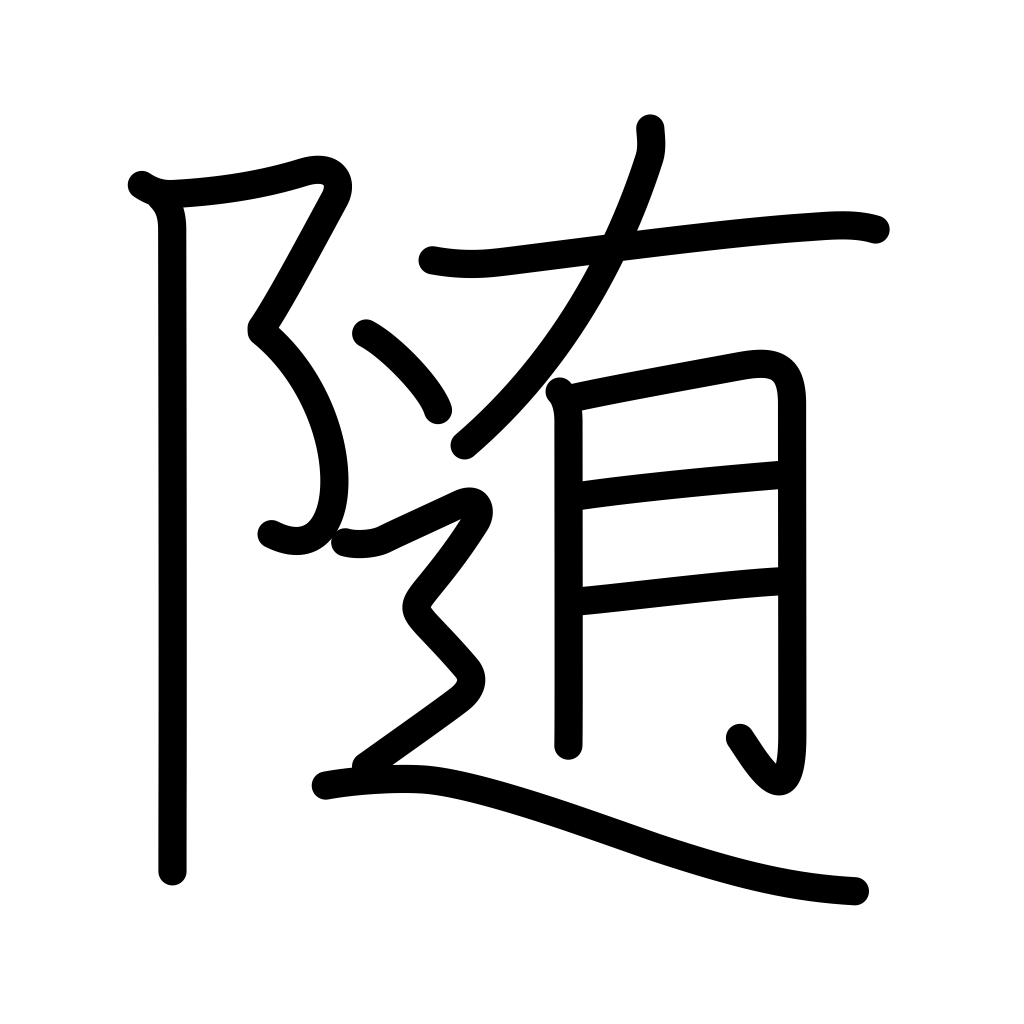
Meaning: follow, though, notwithstanding, while, during, both, all, obey, submit to, comply